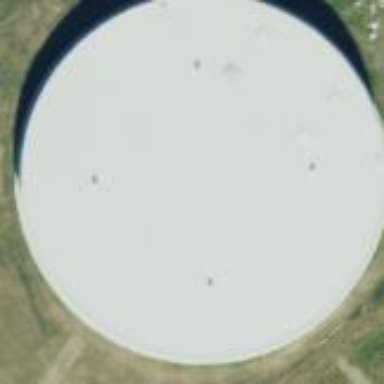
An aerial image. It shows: Storage tank building used as emergency water tank.